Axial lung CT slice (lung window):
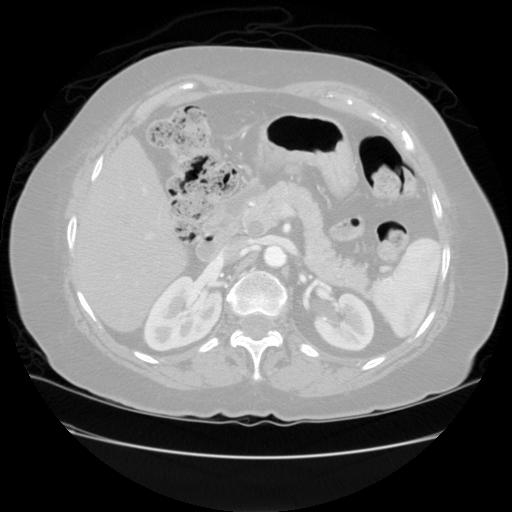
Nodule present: no